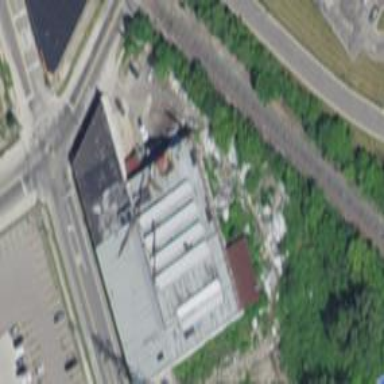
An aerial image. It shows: Warehouse building.